Field crop: maize
Growth stage: 2
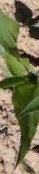
Species: maize